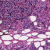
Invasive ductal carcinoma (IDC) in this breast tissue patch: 1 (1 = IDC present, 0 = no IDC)